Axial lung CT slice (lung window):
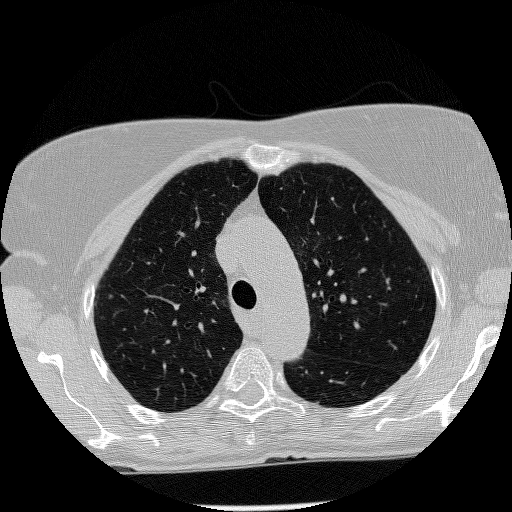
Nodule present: no